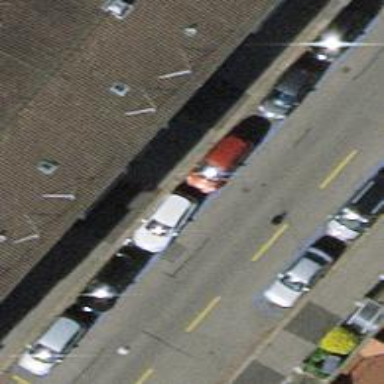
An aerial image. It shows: Parking lane designated for parking.